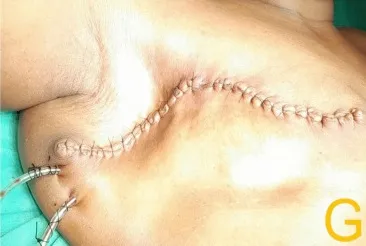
Intra-operative images of mastectomy. Post-op skin closure.
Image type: medical_photograph (other_medical_photograph)